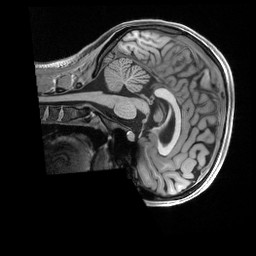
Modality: T1w
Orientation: sagittal
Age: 18
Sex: female
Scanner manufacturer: siemens
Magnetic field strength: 3 T
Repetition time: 2.5 s
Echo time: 0.00296 s